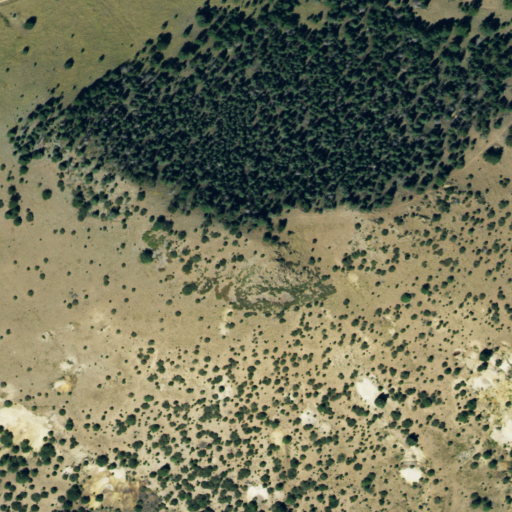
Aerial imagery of mountain in Colorado named Pocahontas Hill containing evergreen forest, shrub, grassland, and open development